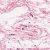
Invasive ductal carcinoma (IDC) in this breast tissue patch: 0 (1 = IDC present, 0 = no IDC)